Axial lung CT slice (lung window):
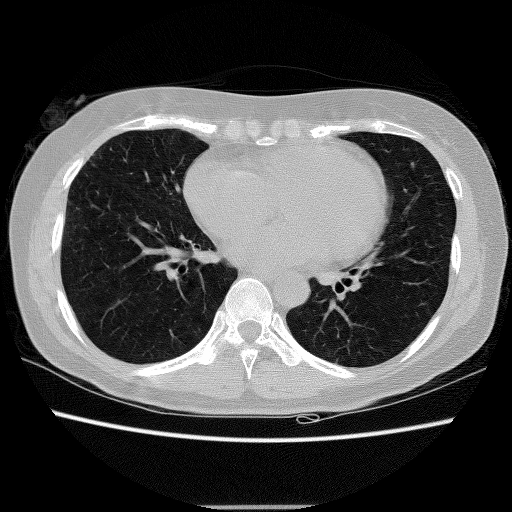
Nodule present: no